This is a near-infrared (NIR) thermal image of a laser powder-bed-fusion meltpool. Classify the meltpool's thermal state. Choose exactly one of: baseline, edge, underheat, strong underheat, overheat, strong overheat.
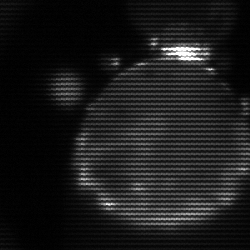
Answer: edge